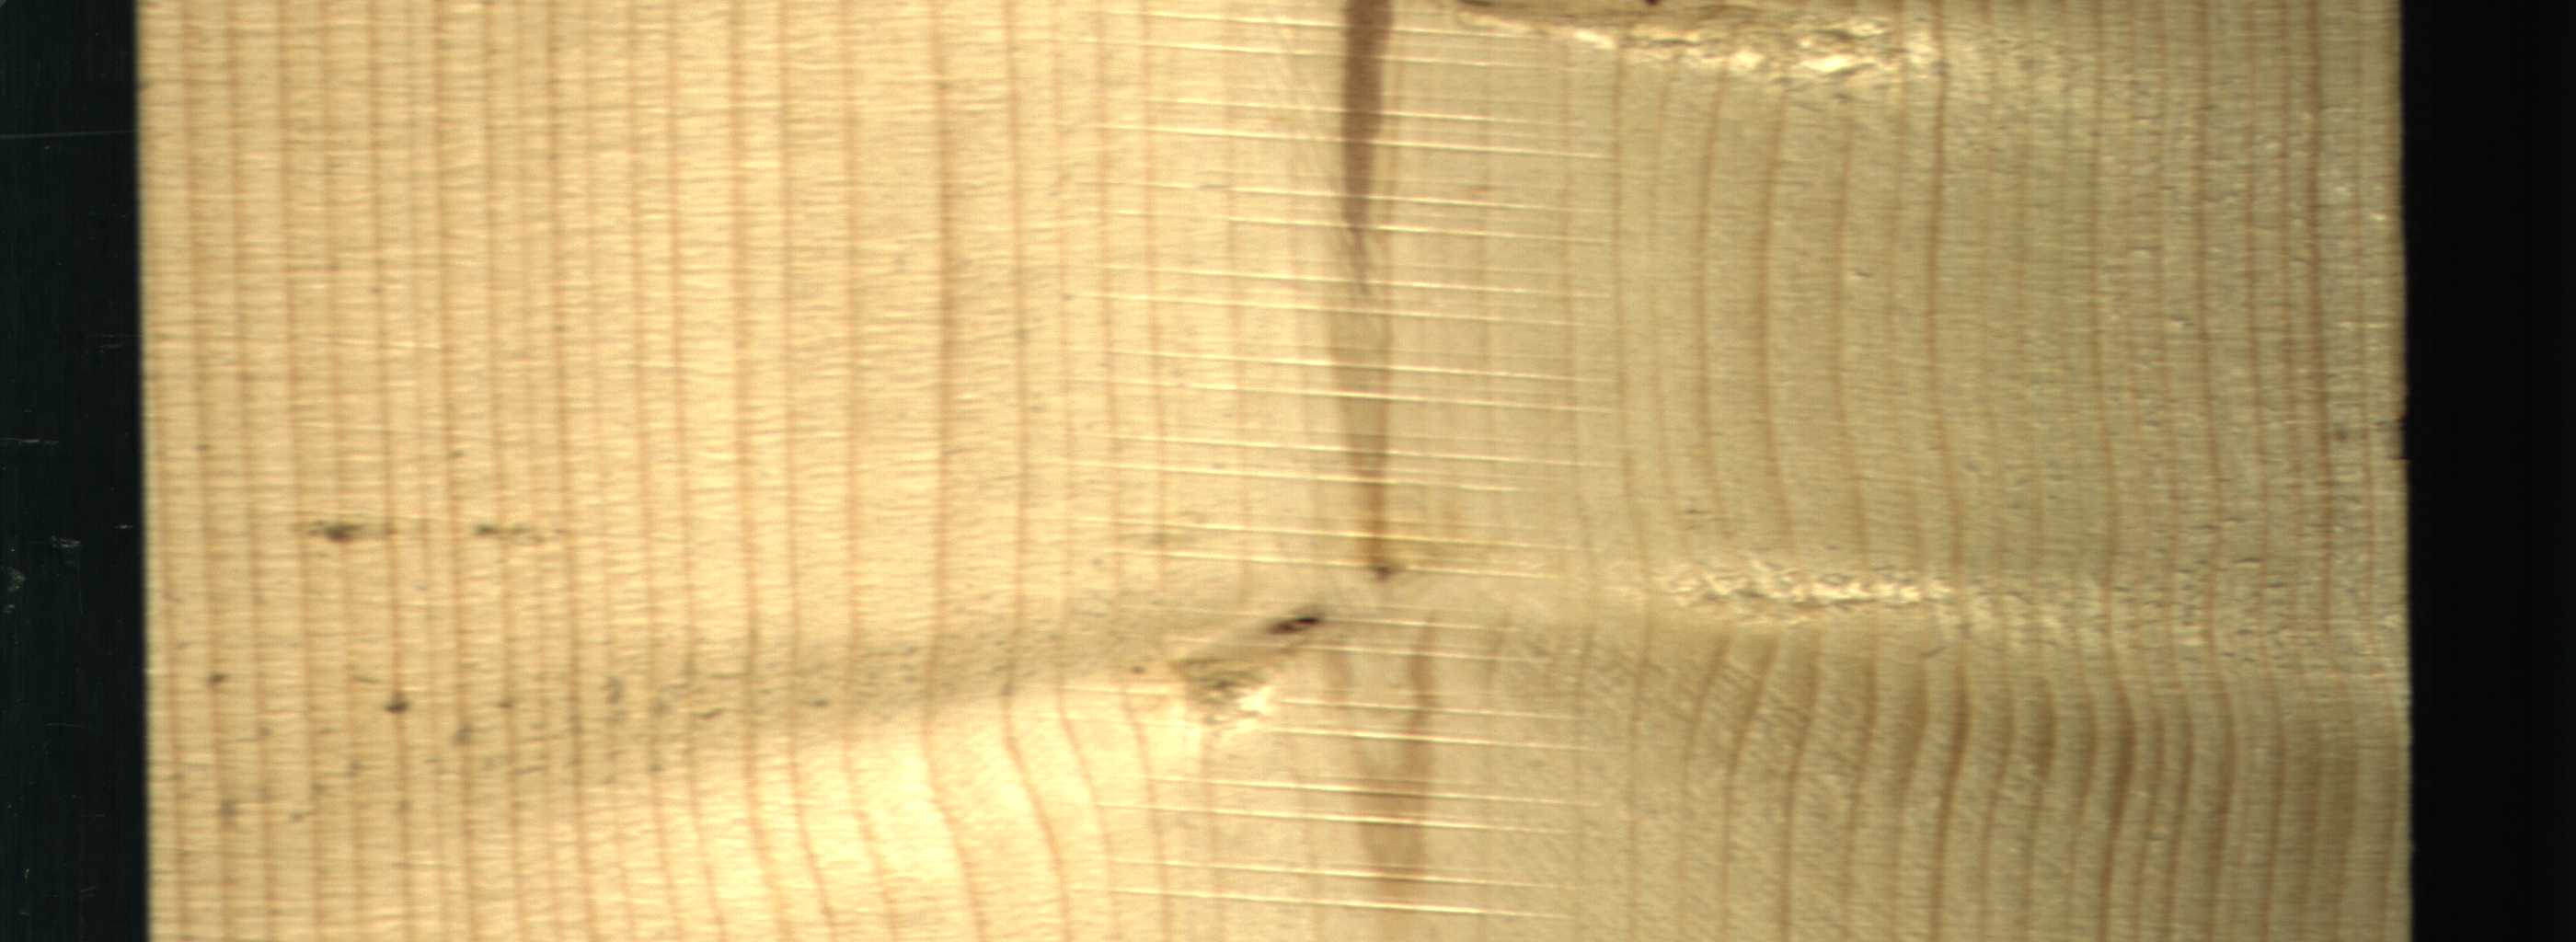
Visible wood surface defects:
Marrow
Live_Knot